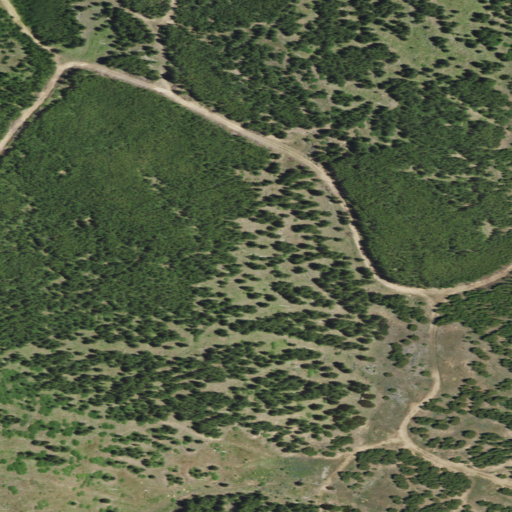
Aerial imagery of plain(s) in Oregon named Floating Prairie containing shrub and grassland